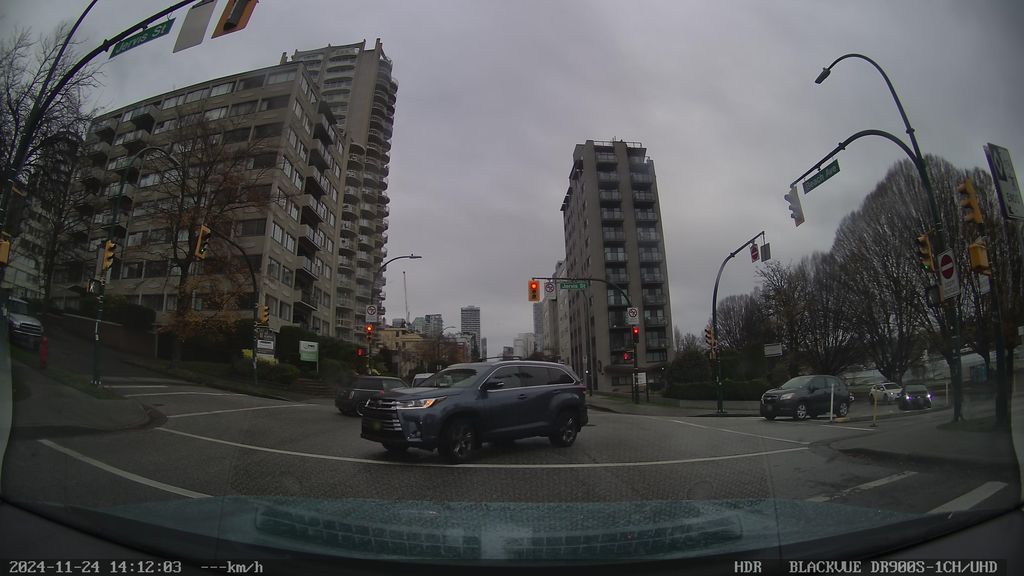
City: vancouver